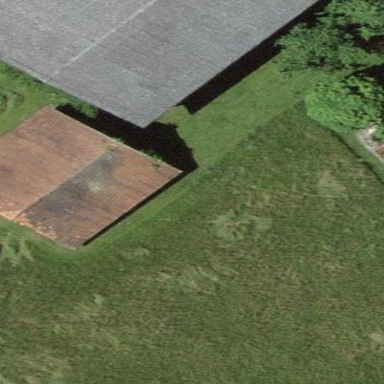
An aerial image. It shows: Rural barn.